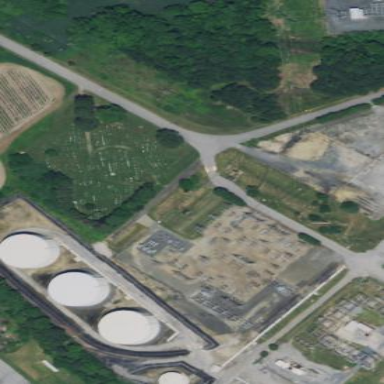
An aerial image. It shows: Cemetery.